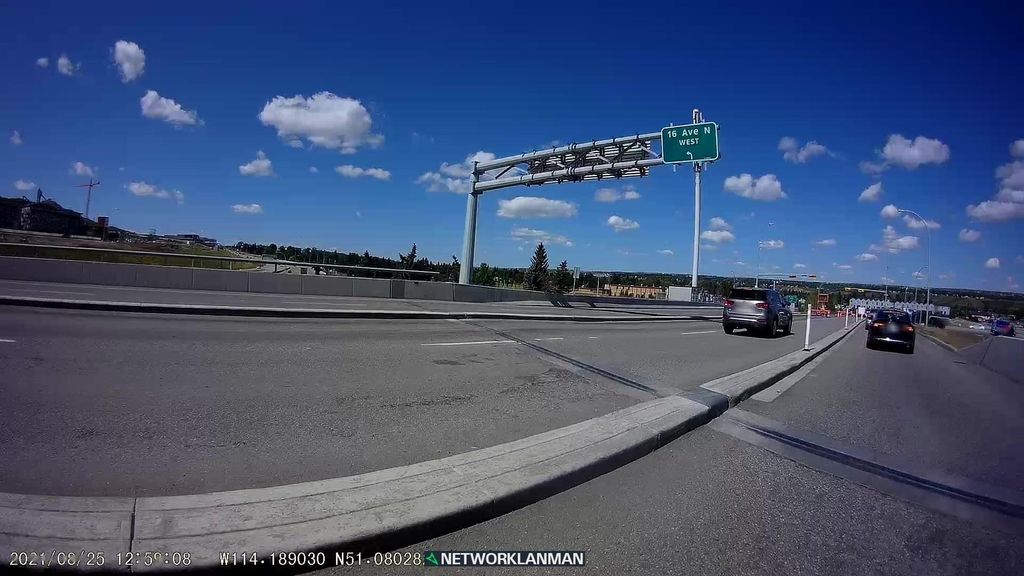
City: calgary